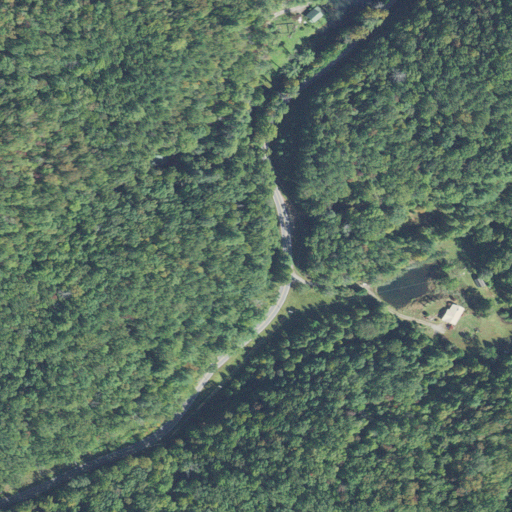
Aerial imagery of gap in North Carolina named Maple Gap containing mixed forest, deciduous forest, and open development